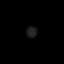
Tissue: skin
Cell type: Epithelial cells
Senescence score: 0.1382
Nuclear area (px): 115
Mean DAPI intensity: 31.035